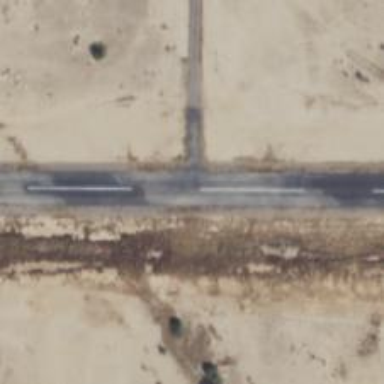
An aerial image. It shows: Asphalt runway at the airport.